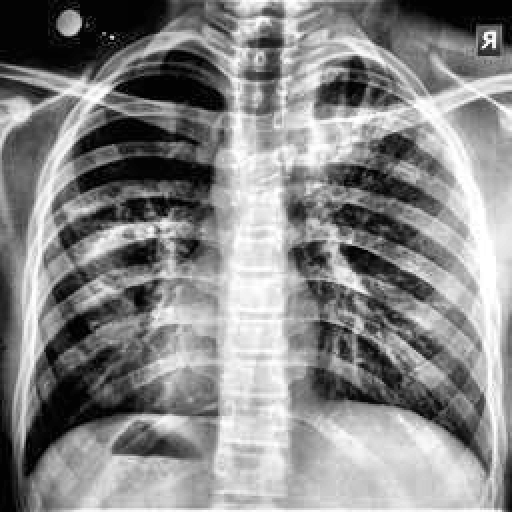
Finding: TUBERCULOSIS